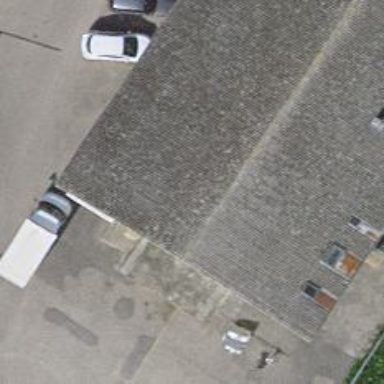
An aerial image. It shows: Farm shop.